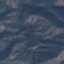
Land use / land cover class: HerbaceousVegetation